Interaction volume radius: 10 \u00c5
Interaction volume height: 15 \u00c5
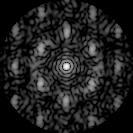
Disorder parameter: 0.5557